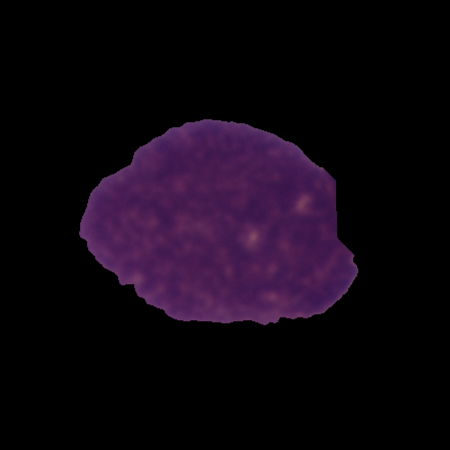
Label: cancer